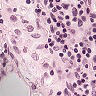
Metastatic tissue present: no